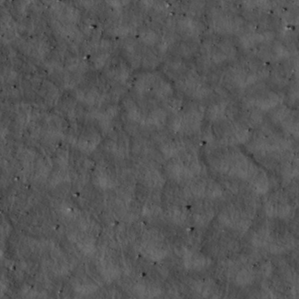
Label: non_frost